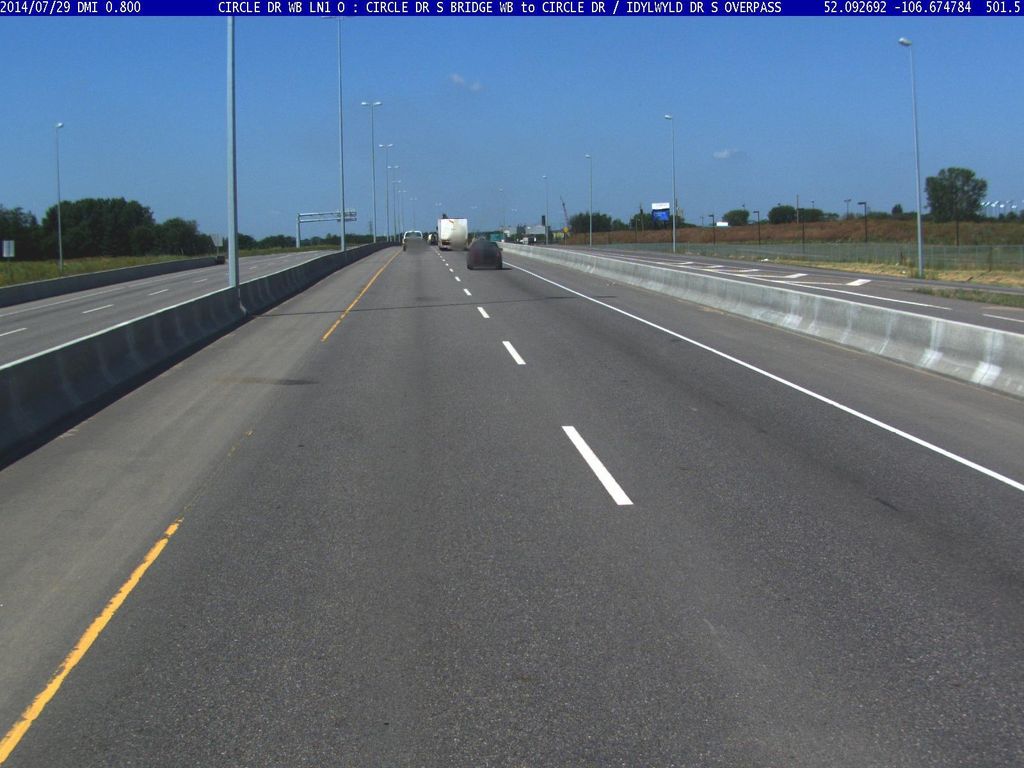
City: saskatoon